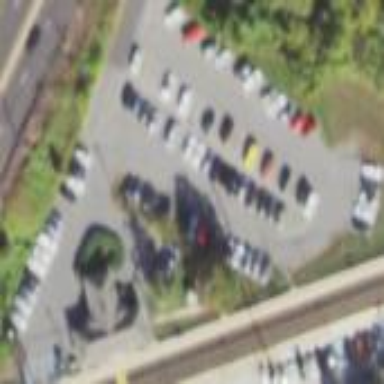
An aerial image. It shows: Park and ride parking facility with surface parking.